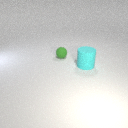
small green rubber sphere behind large cyan rubber cylinder